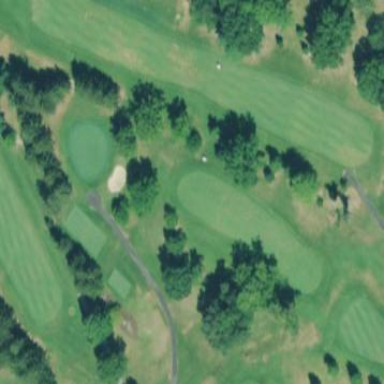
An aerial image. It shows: Lush grass fairway on golf course.